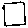
Label: square